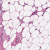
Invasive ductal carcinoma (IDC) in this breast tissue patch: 1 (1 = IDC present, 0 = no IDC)